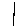
Label: line